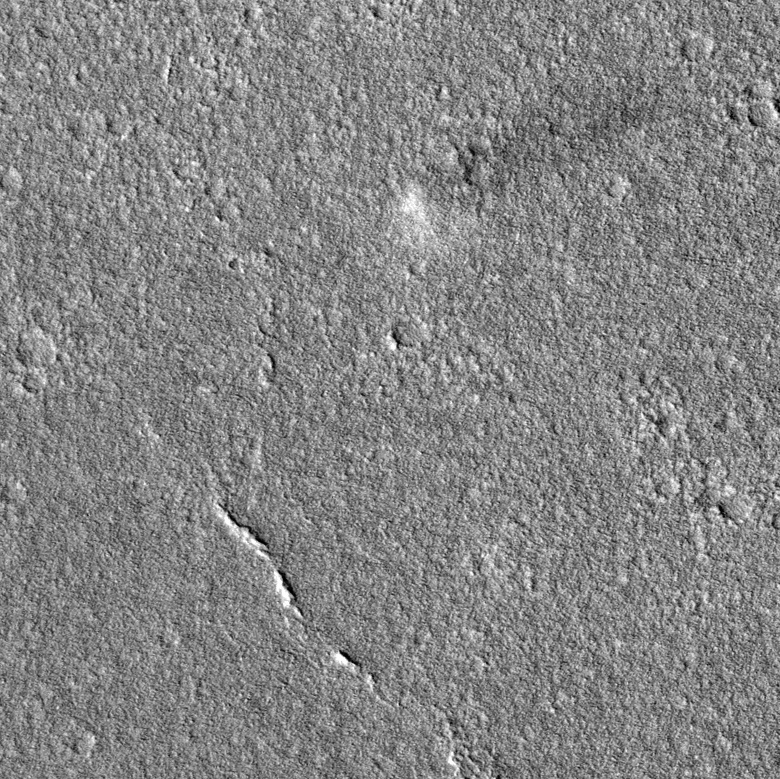
Label: dustdevil